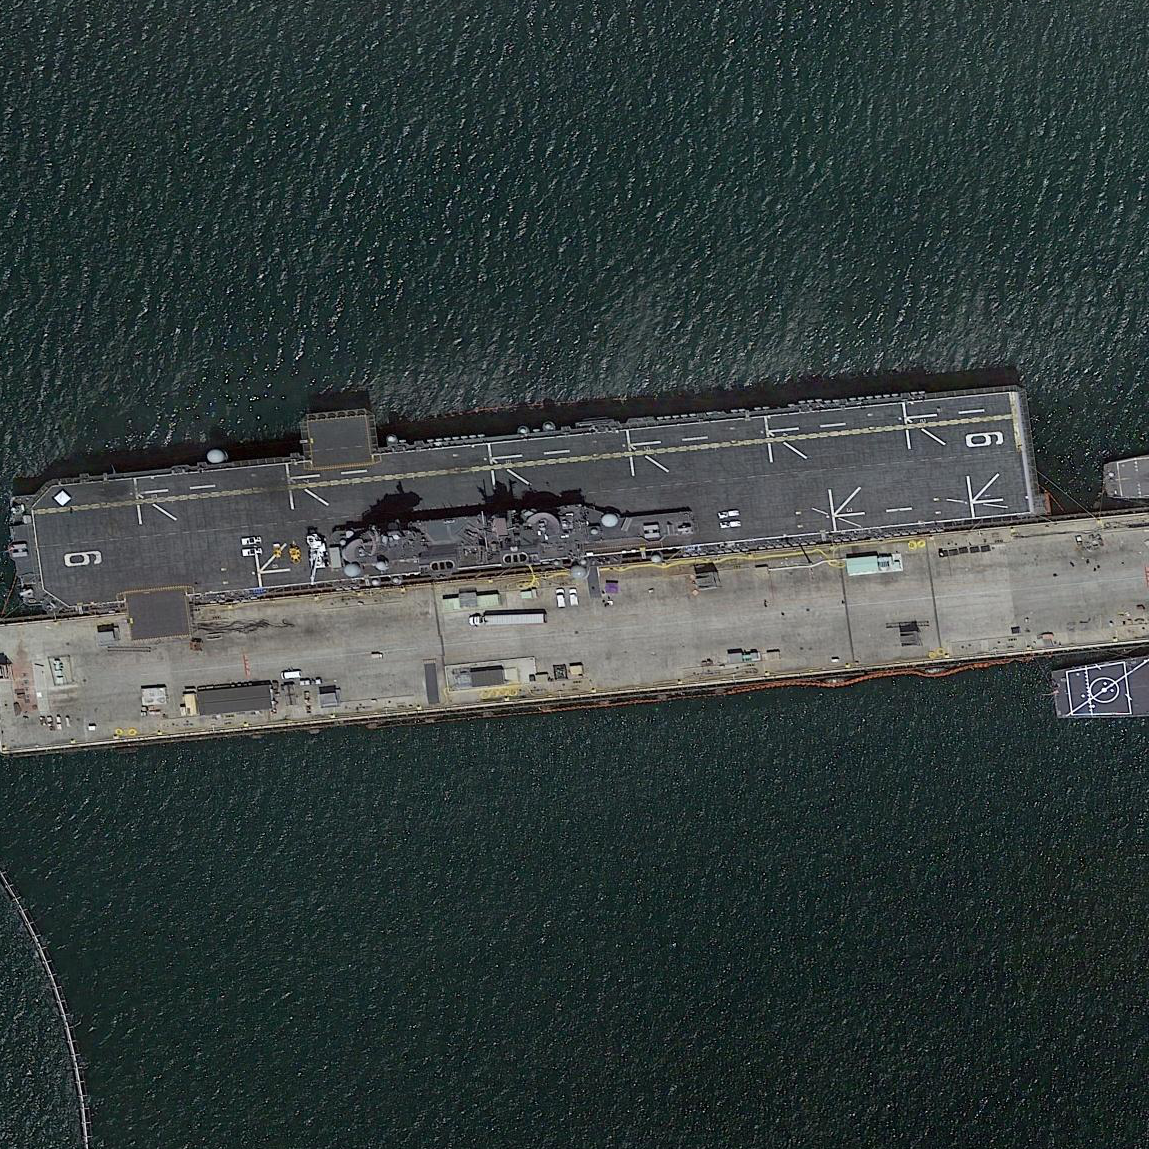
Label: Wasp-class_assault_ship